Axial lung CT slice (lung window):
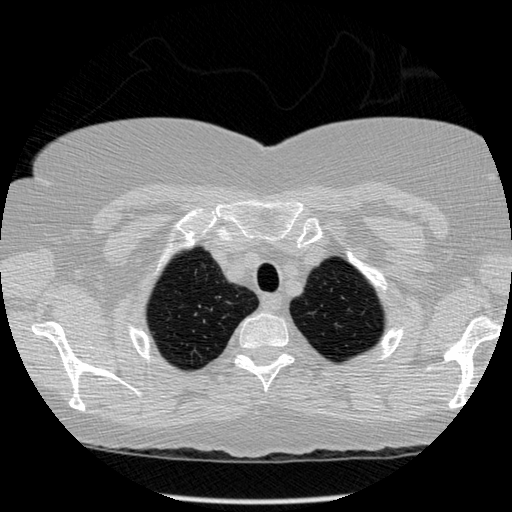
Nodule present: no